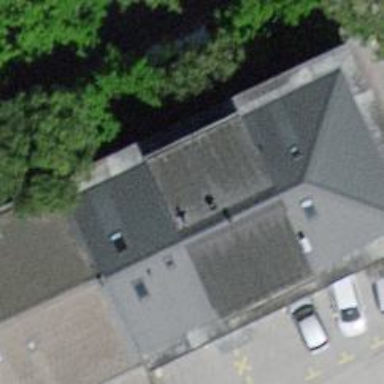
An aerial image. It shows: Government office.